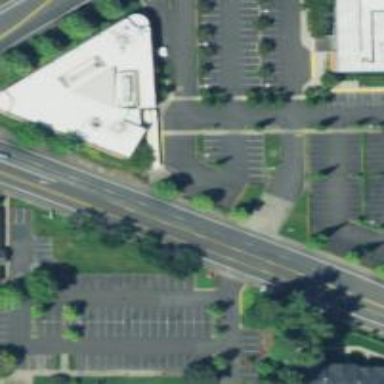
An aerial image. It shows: Parking space.